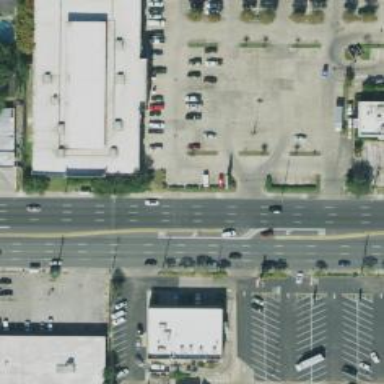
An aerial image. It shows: Parking space is available.